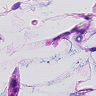
Metastatic tissue present: no